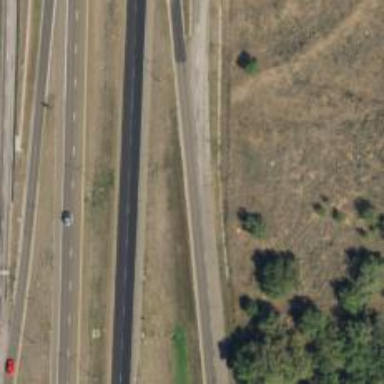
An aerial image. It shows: Motorway link.